Interaction volume radius: 5 \u00c5
Interaction volume height: 15 \u00c5
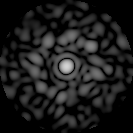
Disorder parameter: 0.8216